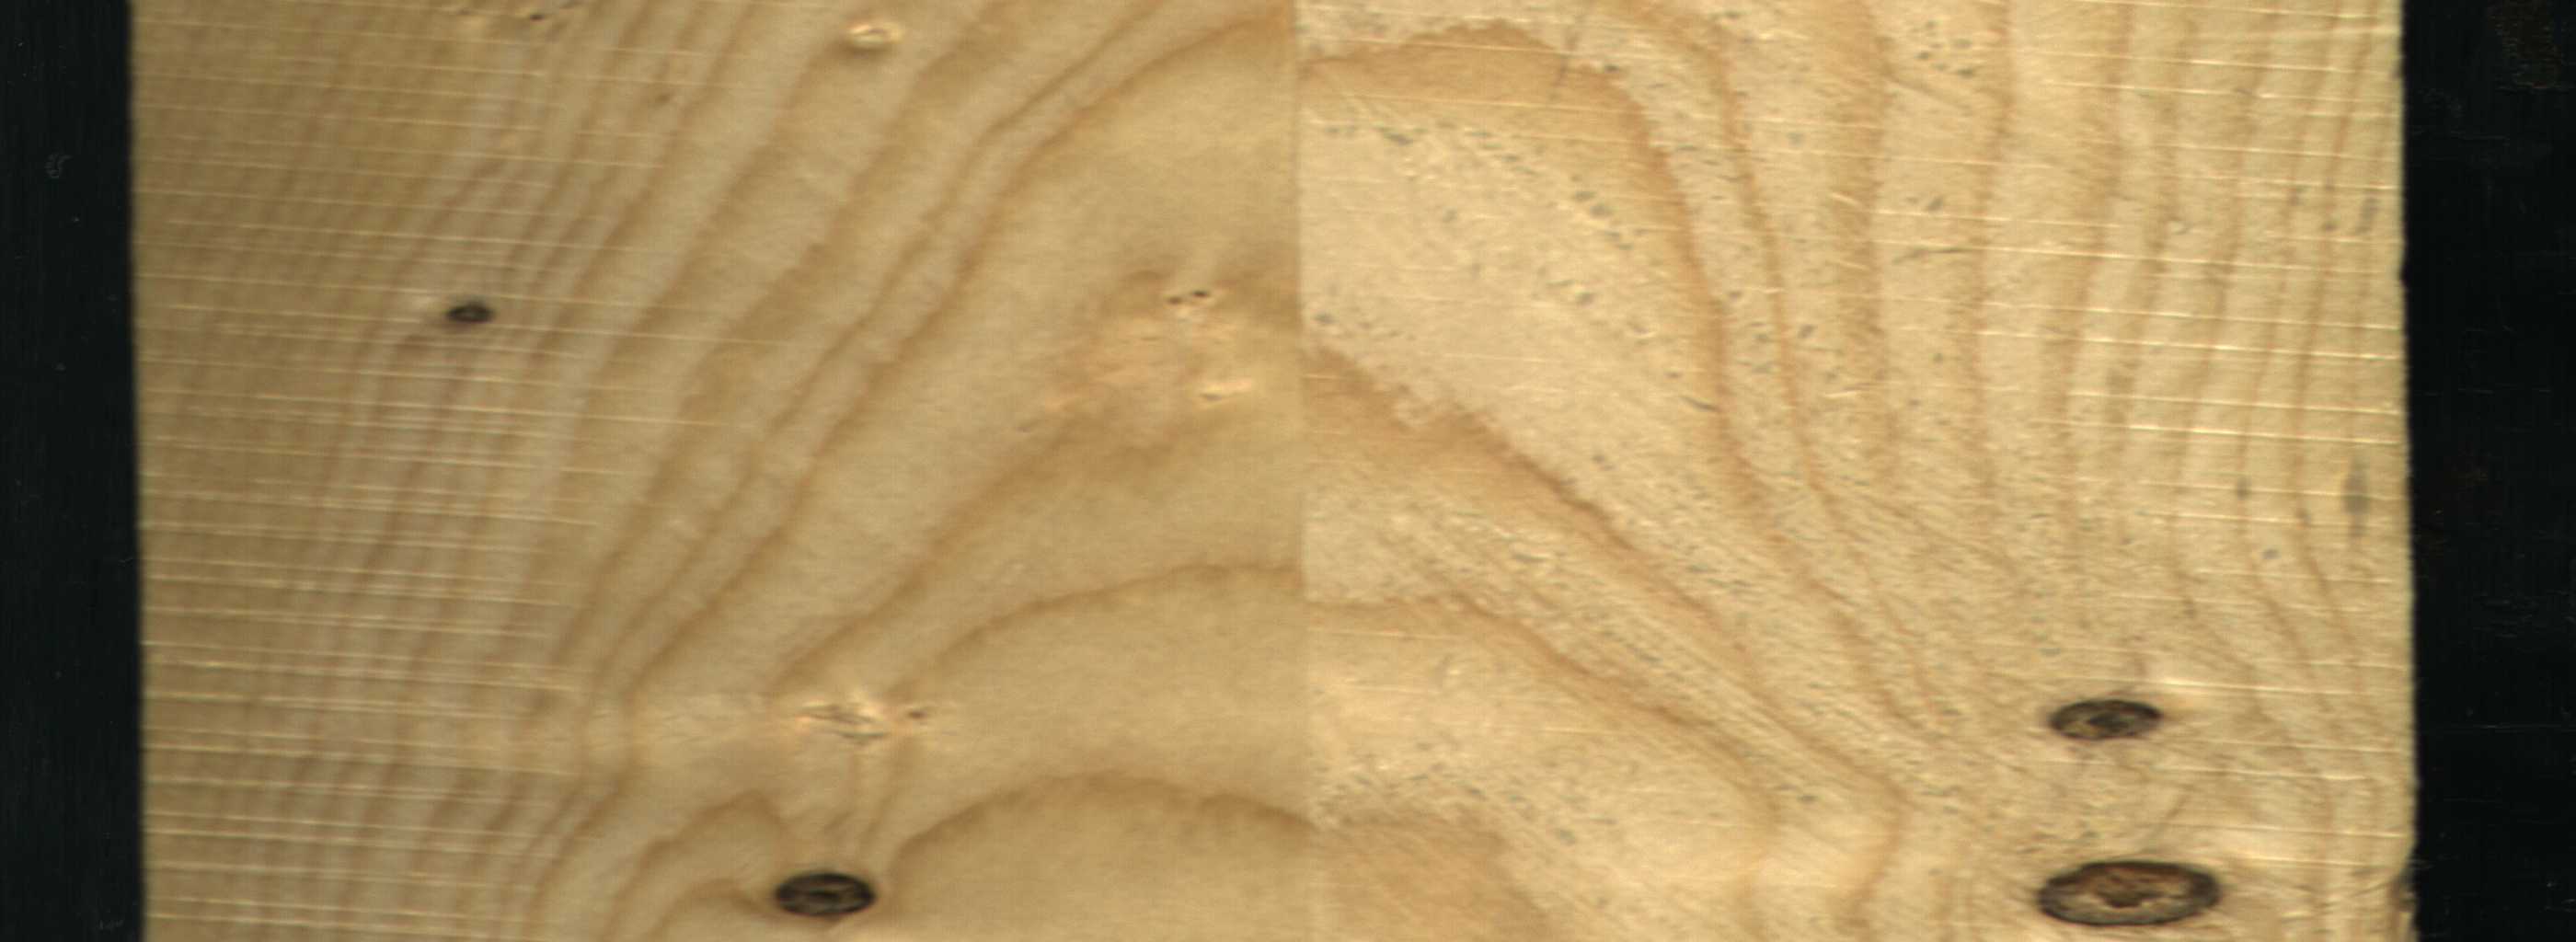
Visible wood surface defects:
Dead_Knot
Dead_Knot
Live_Knot
Live_Knot